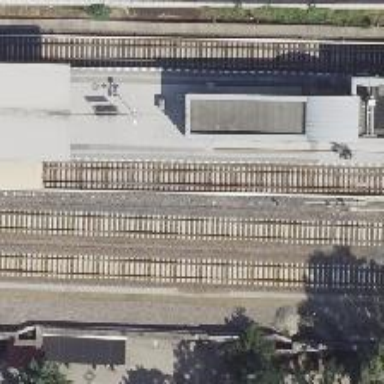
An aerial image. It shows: Electrified light rail railway.